Interaction volume radius: 5 \u00c5
Interaction volume height: 20 \u00c5
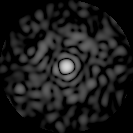
Disorder parameter: 0.8211